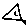
Label: triangle